Field crop: maize
Growth stage: 2
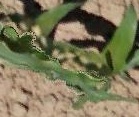
Species: maize